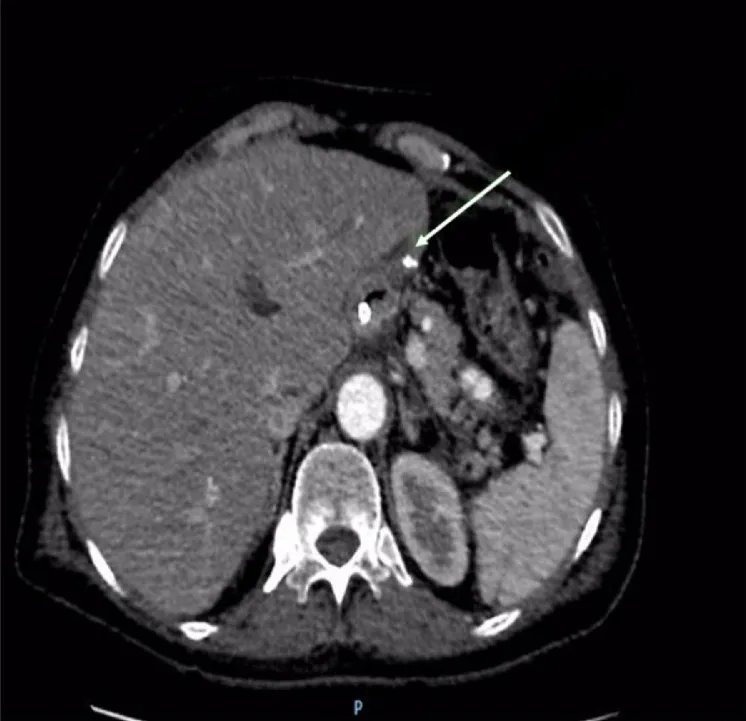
Abdomen CT for staging of gallbladder adenocarcinoma: Wall thickening in the proximal gastric segment with exophytic component close to the lesser curvature, measuring 5 x 4 cm (arrow).
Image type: radiology (ct)